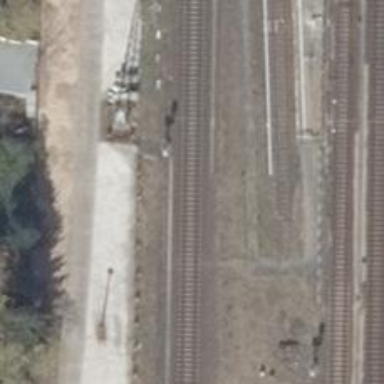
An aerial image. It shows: Railway signal.